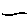
Label: line